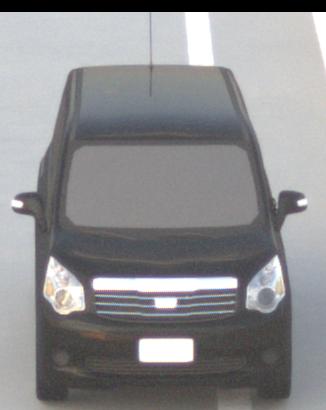
Make: Toyota
Model: Noah
Detailed model: Voxy R70G
Model produced from: 2007
Model produced until: 2013
Doors: 5
Color: black
Road condition: dry road
Daytime: sunrise or sunset
Contrast: low contrast